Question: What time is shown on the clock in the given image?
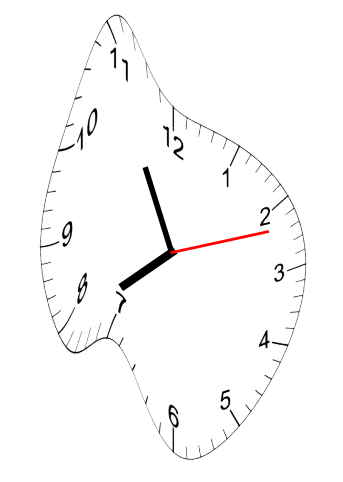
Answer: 07:55:12